Question: I use Doctrine Entity Manager in my code several times, I used in this way for example:
'''
$em = $this->getDoctrine()->getManager();
$countries = $em->getRepository('CommonBundle:Country')->findAll();
'''
It's possible to use Doctrine Cache in this format? I see a lot of docs but all of them relative to Doctrine Query Builder, any advice? How to enable cache for 'SELECT' queries?
I'm dealing with caching results and I do this in order to cache some queries:
- Enable APC under 'orm' configuration at 'config.yml':'''
doctrine:
dbal:
driver: "%database_driver%"
host: "%database_host%"
port: "%database_port%"
dbname: "%database_name%"
user: "%database_user%"
password: "%database_password%"
charset: UTF8
orm:
auto_generate_proxy_classes: "%kernel.debug%"
auto_mapping: true
metadata_cache_driver: apc
result_cache_driver: apc
query_cache_driver: apc
'''
- Attach a repository to my entity:'''
/**
* @ORM\Entity(repositoryClass="CommonBundle\Entity\Repository\CountryRepository")
*/
class Country {
....
'''
- Write a method inside repository class for get the data and cache the results:'''
public function getCountries() {
$qb = $this->createQueryBuilder('c');
$query = $qb->getQuery();
$query->useResultCache(true, 3600, 'countries_cache');
return $query->getResult();
}
'''
But any time I reload the page the query is executed as shown in the profiler (see picture below):

What I did wrong? The cache only works for production or also works for development? Should't get cached results instead of query the database once and once?
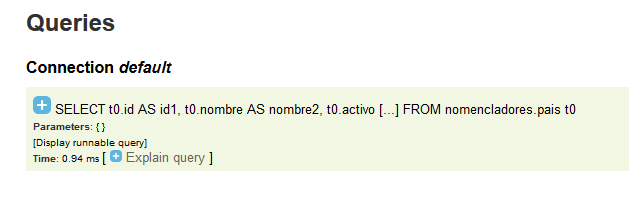
Answer: EntityRepository API does NOT allow to enable ResultCache with find* methods.
You have to use a QueryBuilder and/or DQL requests.
I wrote an article about Doctrine caching, maybe it can help you : <URL>